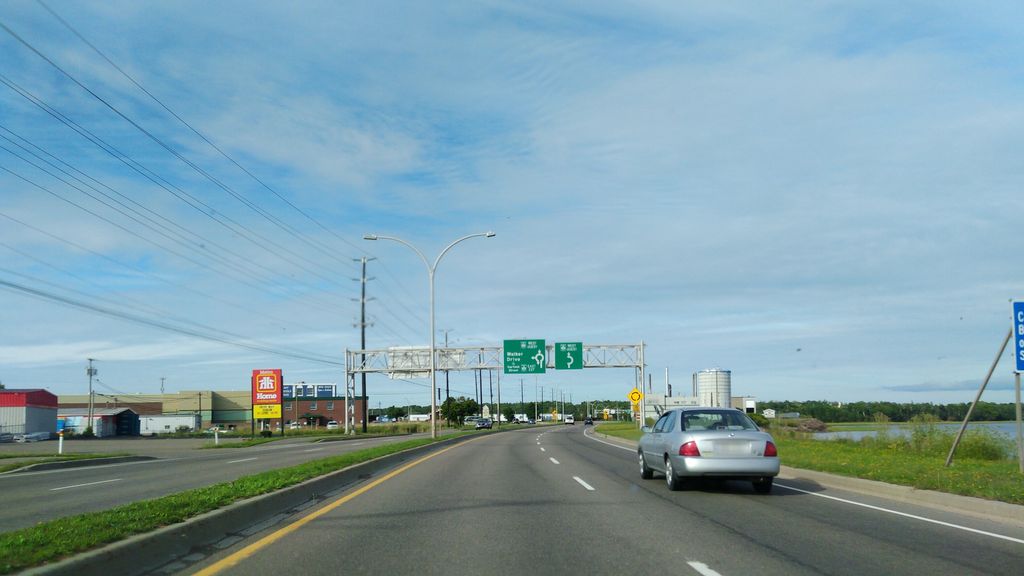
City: charlottetown